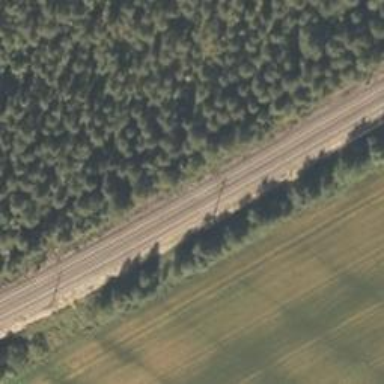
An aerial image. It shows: Railway signal.